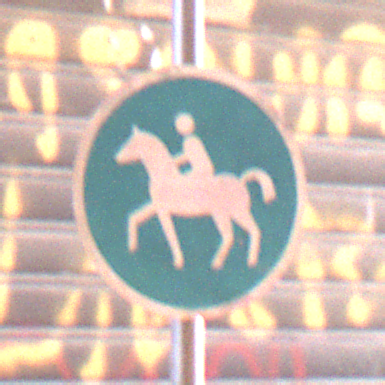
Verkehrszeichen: Reitweg
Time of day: MorningAfternoon
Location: Outdoor (Urban)
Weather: Clear
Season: NotSpecified
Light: Natural